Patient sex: F
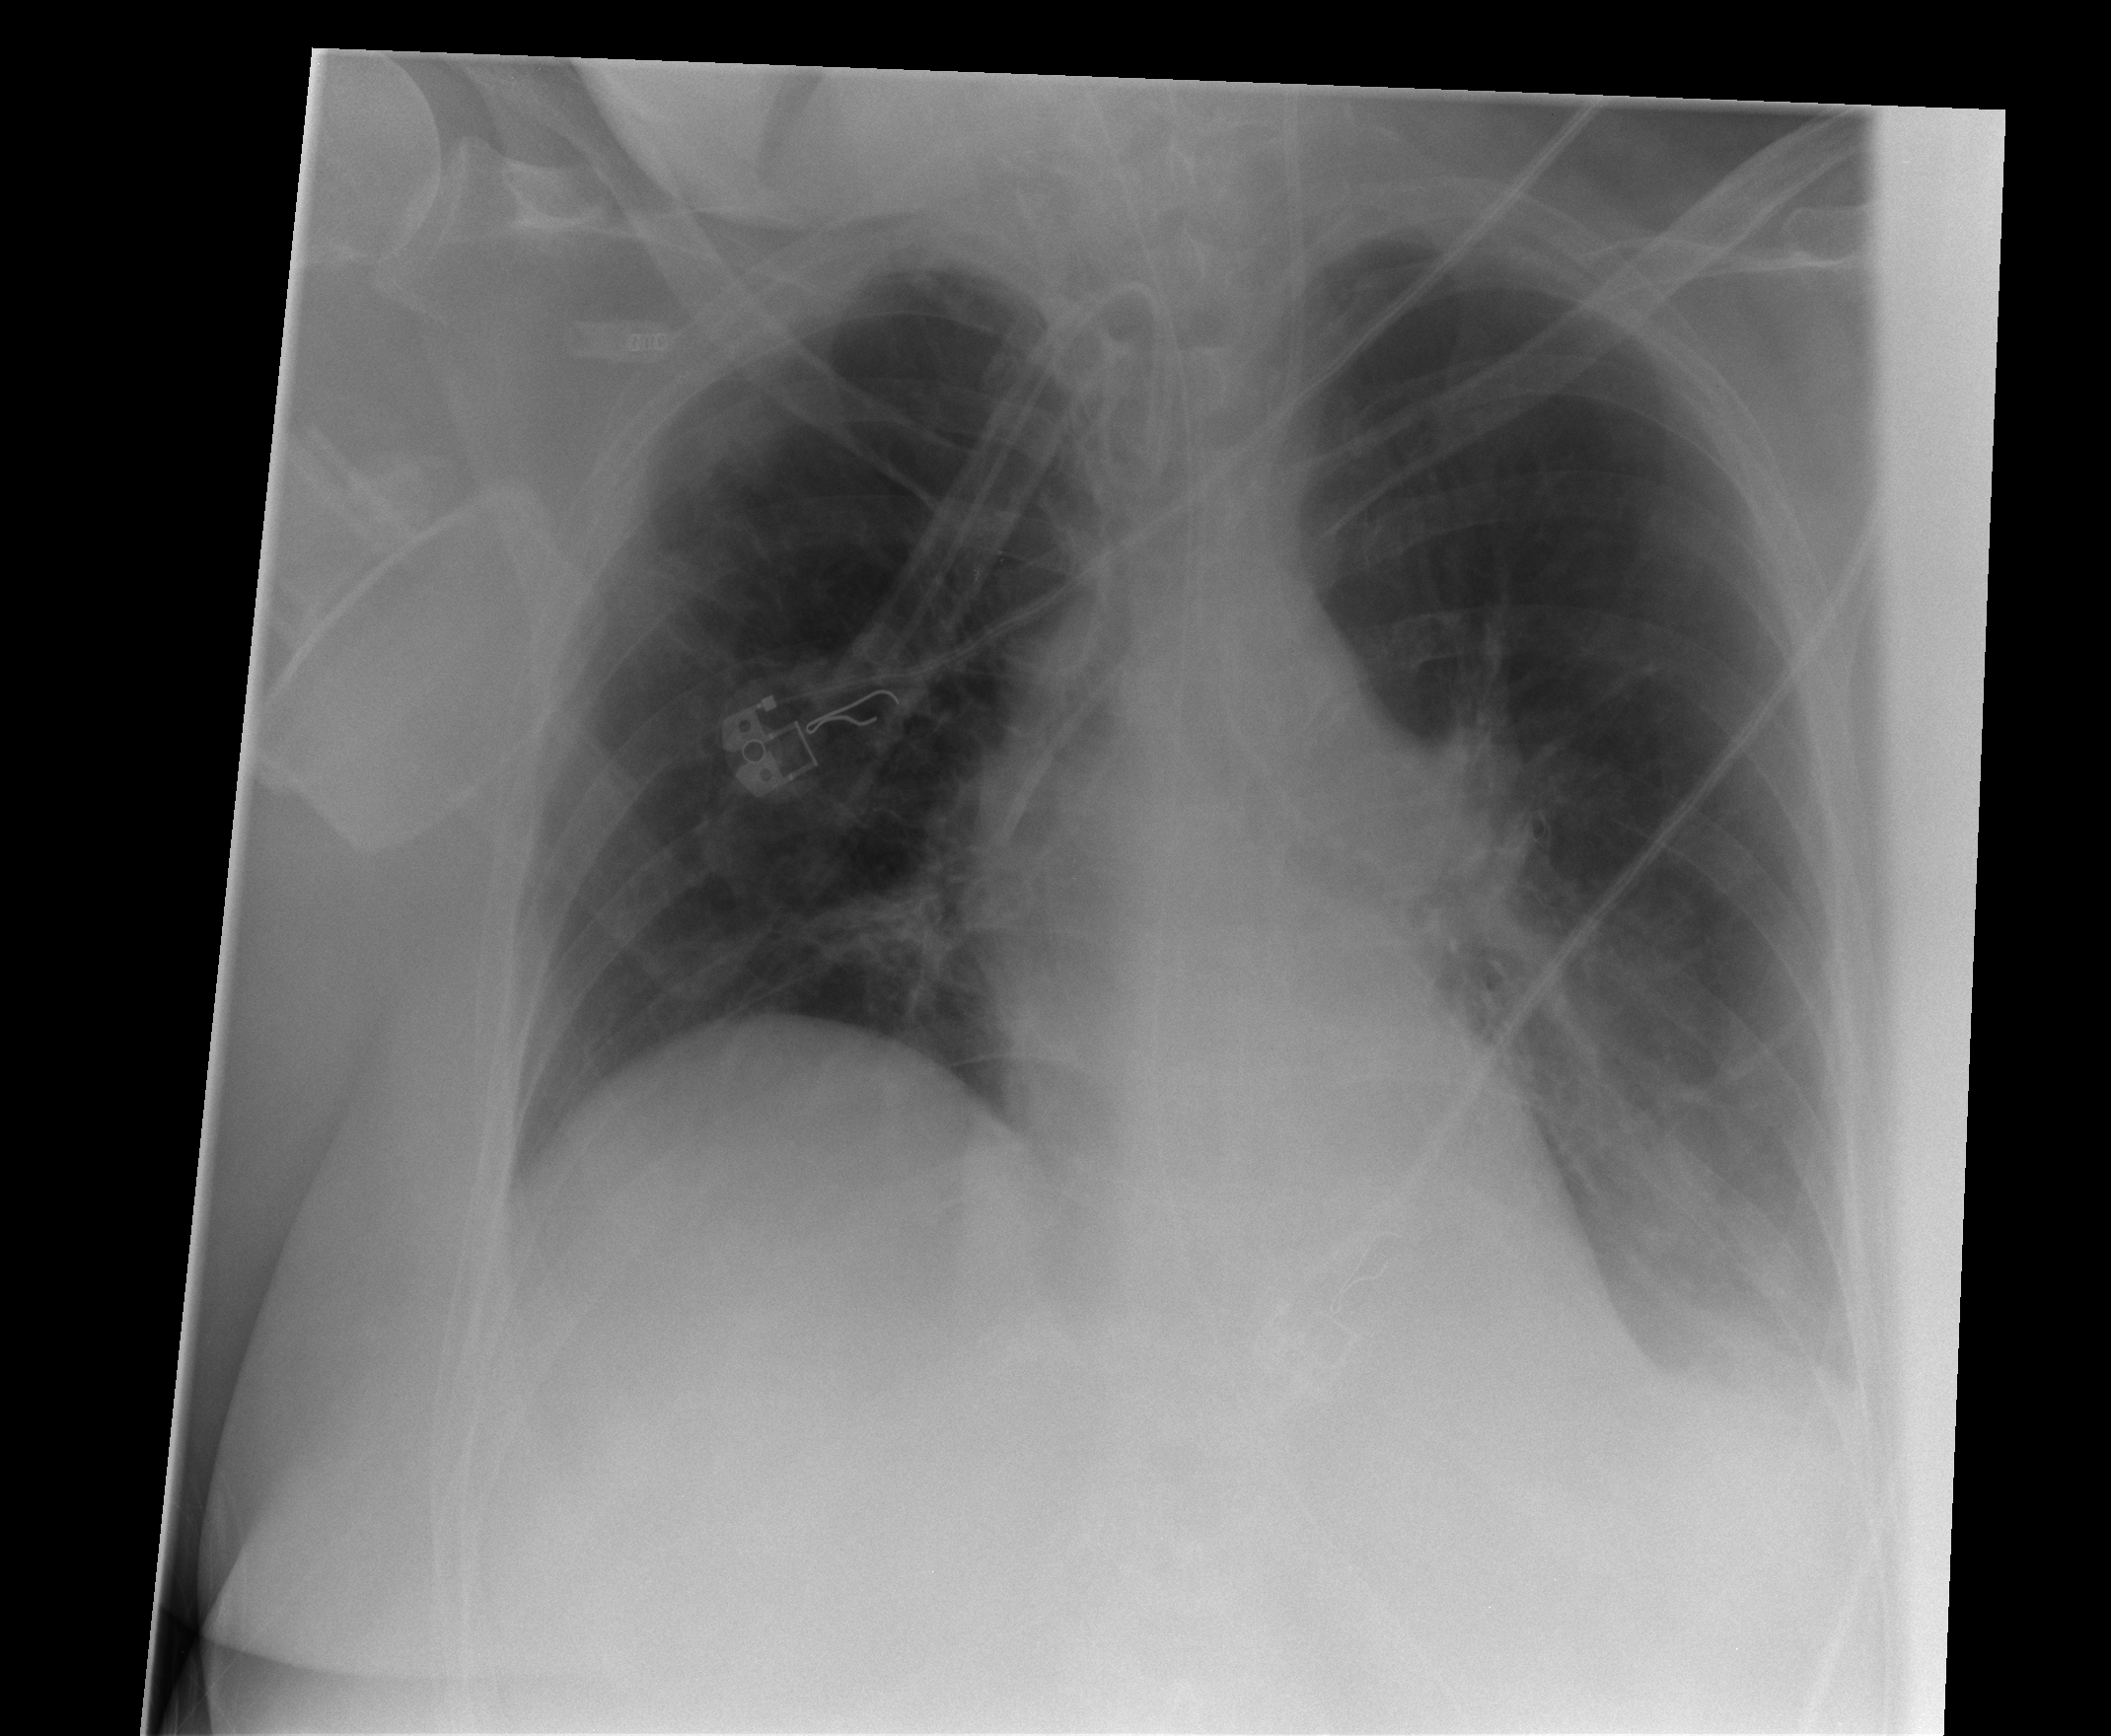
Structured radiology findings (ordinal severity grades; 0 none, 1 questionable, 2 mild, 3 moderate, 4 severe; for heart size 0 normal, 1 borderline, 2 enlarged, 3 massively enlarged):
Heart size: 0
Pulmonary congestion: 0
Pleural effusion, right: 0
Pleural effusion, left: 2
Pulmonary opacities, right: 0
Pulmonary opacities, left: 0
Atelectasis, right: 2
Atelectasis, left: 2